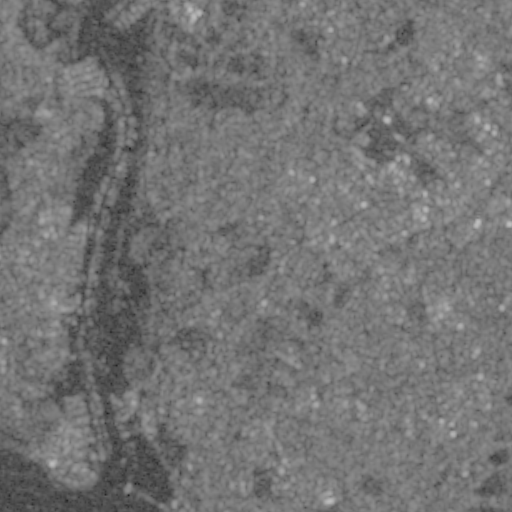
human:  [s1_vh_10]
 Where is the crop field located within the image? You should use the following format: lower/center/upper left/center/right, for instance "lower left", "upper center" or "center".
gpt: The crop field is located in the lower right of the image.
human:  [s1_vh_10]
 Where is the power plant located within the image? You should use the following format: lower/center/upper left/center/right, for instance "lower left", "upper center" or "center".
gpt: There is no power plant in the image.

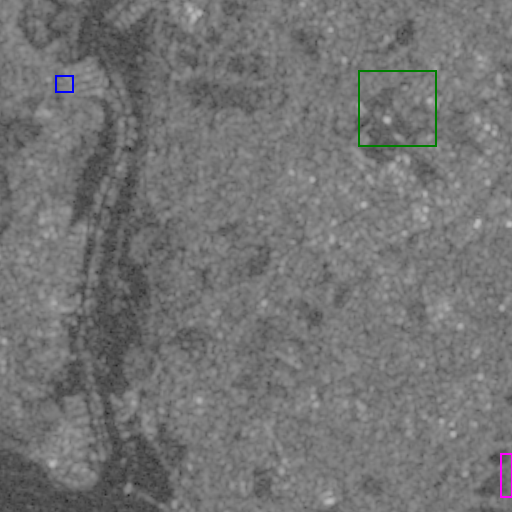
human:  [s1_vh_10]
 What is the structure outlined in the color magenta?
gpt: The structure outlined in magenta is a crop field.
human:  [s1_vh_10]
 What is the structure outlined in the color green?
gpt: The structure outlined in green is a park.
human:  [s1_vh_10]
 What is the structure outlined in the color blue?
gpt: The structure outlined in blue is a parking lot.
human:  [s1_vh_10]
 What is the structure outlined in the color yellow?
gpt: There is no yellow outline.